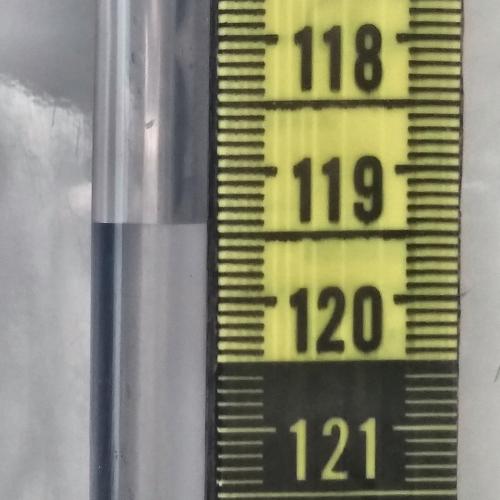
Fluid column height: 119.4 cm